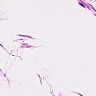
Metastatic tissue present: no